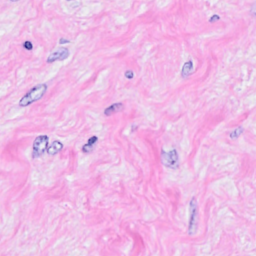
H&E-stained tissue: Breast